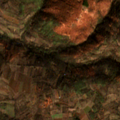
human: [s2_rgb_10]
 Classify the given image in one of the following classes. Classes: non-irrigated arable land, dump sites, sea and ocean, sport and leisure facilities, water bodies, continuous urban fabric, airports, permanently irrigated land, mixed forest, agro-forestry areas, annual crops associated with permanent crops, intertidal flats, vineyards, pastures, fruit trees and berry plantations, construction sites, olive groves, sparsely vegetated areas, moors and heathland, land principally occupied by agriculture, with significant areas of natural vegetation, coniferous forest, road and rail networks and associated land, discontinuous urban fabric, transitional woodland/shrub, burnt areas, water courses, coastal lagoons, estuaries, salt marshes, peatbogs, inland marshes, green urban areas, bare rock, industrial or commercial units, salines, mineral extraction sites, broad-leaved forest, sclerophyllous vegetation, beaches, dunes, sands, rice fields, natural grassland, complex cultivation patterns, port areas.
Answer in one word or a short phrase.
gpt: land principally occupied by agriculture, with significant areas of natural vegetation, broad-leaved forest, transitional woodland/shrub